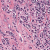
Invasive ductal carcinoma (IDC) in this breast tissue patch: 1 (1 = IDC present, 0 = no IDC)